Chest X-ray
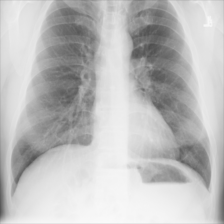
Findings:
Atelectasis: negative
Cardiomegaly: negative
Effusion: negative
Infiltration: positive
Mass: negative
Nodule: negative
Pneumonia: negative
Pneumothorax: negative
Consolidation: negative
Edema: negative
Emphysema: negative
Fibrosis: negative
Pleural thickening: negative
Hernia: negative